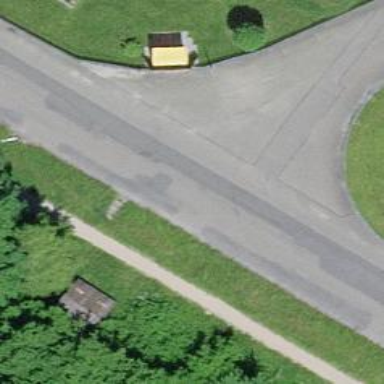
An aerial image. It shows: Set of steps on the road.